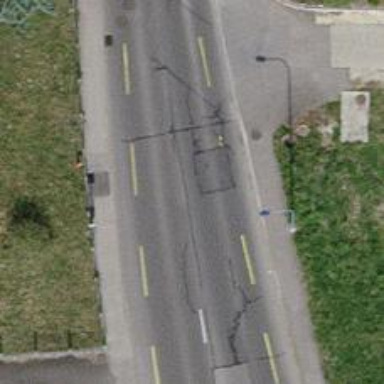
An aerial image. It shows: Bus stop with designated stop position for public transport.